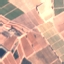
Land use / land cover: PermanentCrop